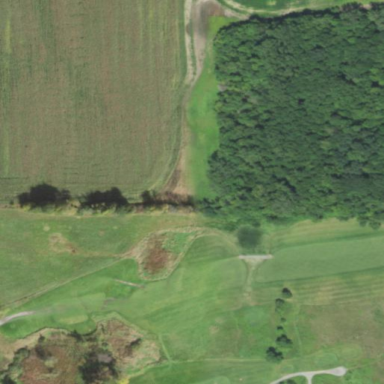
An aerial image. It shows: Area of rough grass used for golf.